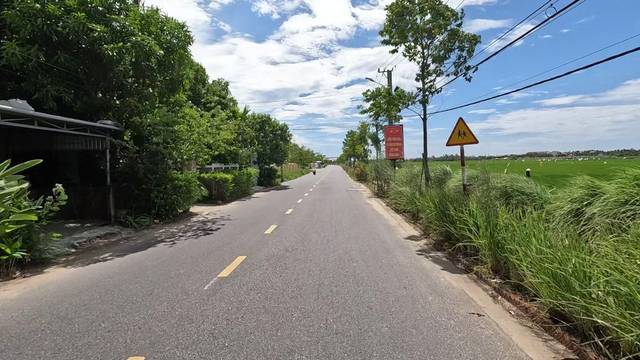
Region: Vietnam
Coordinates: 15.882, 108.357